Question: I have an Excel sheet with a table of 75 rows.
In the 76th row I have a Total function of each column '=SUM(A1:A75)' and '=SUM(B1:B75)'
In the 77th to 92th rows I have an Excel chart which takes A1:A75 and B1:B75 for values

If I use Apache POI to populate all 75 rows, then everything looks great.
(I am using XSSFWorkbook)
If I use Apache POI to populate just 30 rows, then I would like to delete rows 31 to 75. This is where I run into problems.
Were I to delete these Rows in Excel then the Total functions update, and the Excel chart updates to use A1:A30 and B1:B30, and the Excel chart moves up to row 31.
I would like to mirror this behaviour using Apache POI
This is what I have tried
'''
xlsTable.shiftRows(75,91,-45)
'''
(Rows 75 to 91 are the Apache Row equivalents of Excel Rows 76 to 92 and include the Total function and the chart)
I have also tried
'''
for (int i = 75; i > 30; i--) {
Row r = CellUtil.getRow(i, xlsTable);
xlsTable.removeRow(r);
}
'''
and
'''
for (int i = 30; i < 75; i) {
Row r = CellUtil.getRow(i, xlsTable);
xlsTable.removeRow(r);
}
'''
These just cause my sheet to become messy with #REF errors. I imagine that what I want may not be possible with POI, and that I would need to actually build my entire sheet for the requisite amount of rows, and then add the chart. However I thought I would ask!
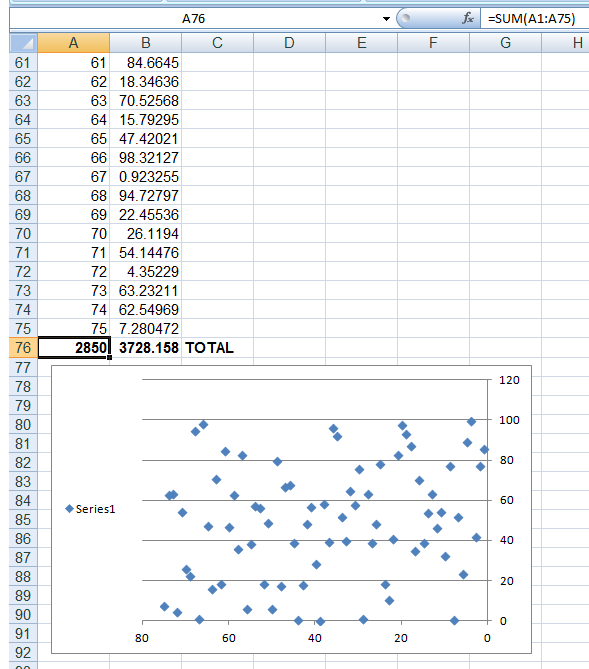
Answer: The best solution that I have found so far is to simply hide the rows. In this way, most of the issues have been solved.
1. The Excel chart moves up
2. The Excel chart de facto uses only those rows which are unhidden (it ignores hidden rows, so these hidden rows don't create vast "empty spaces" in the chart)
3. The Total functions work
To be more precise, one could also assign named ranges to the columns, and then set the chart to use these named ranges, and then use code to update the named ranges. However hiding the rows would still be necessary.